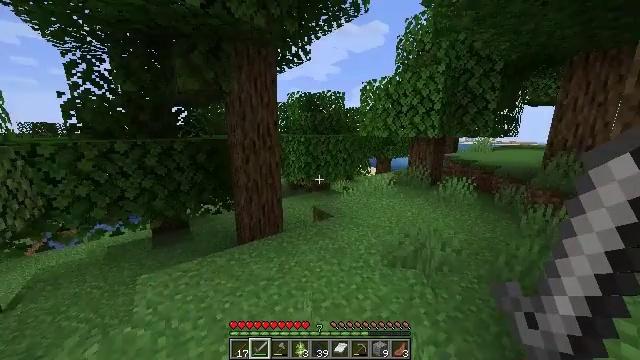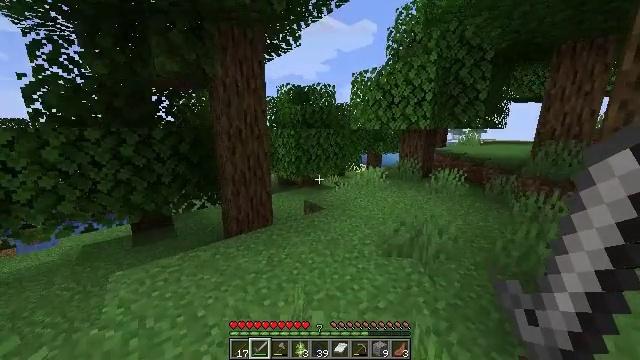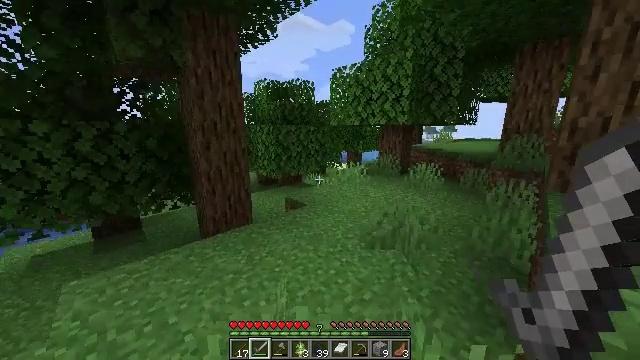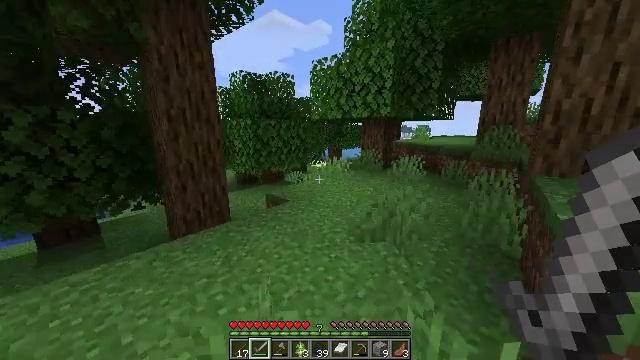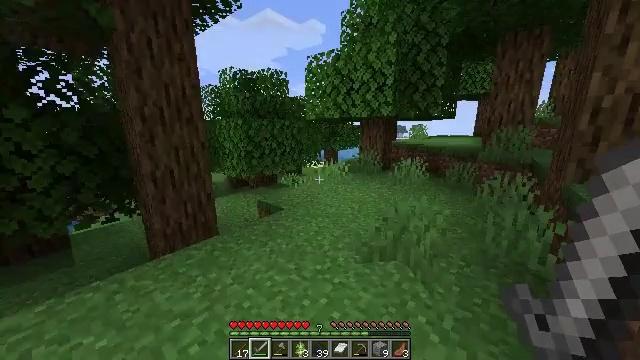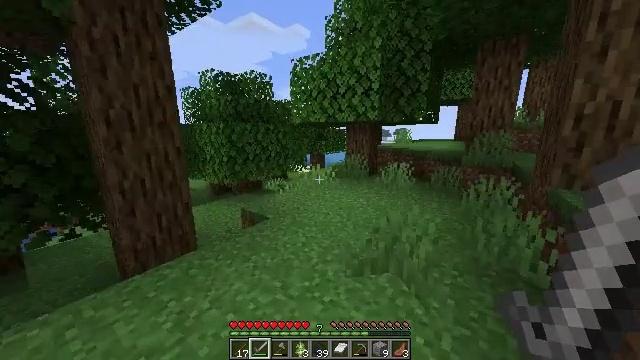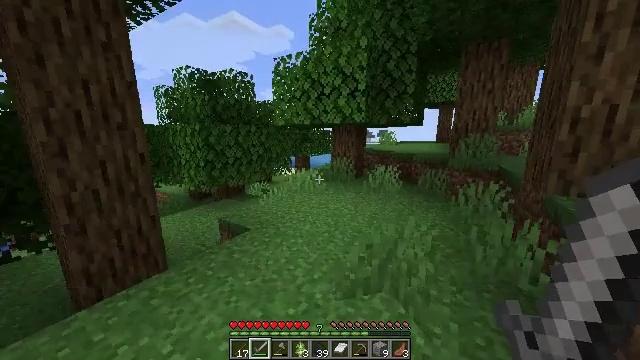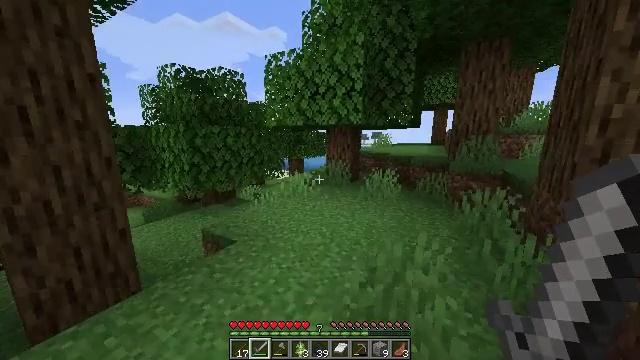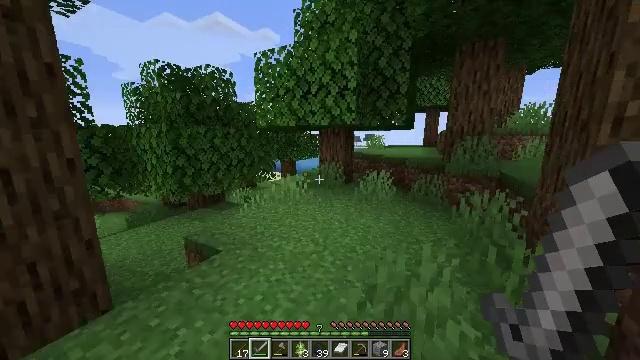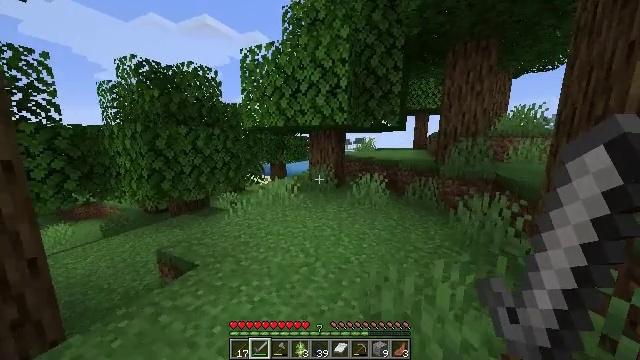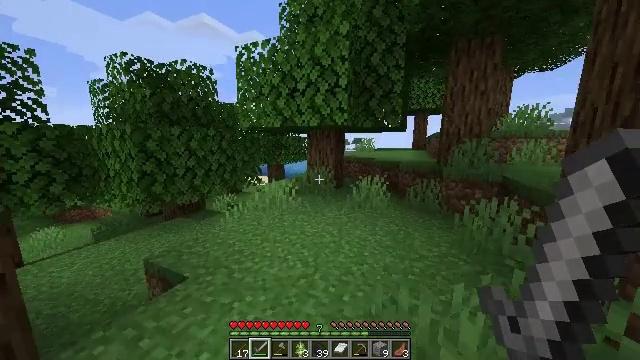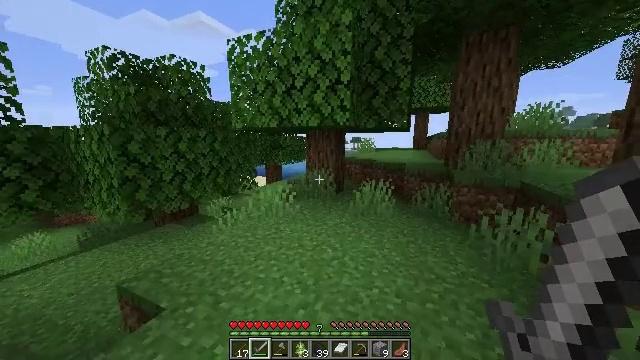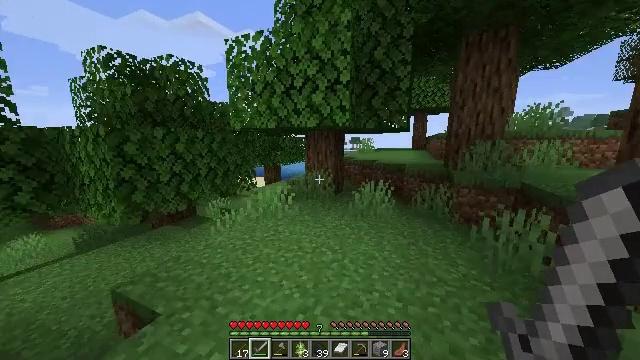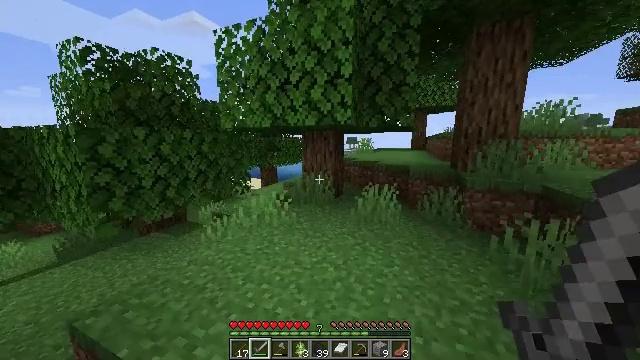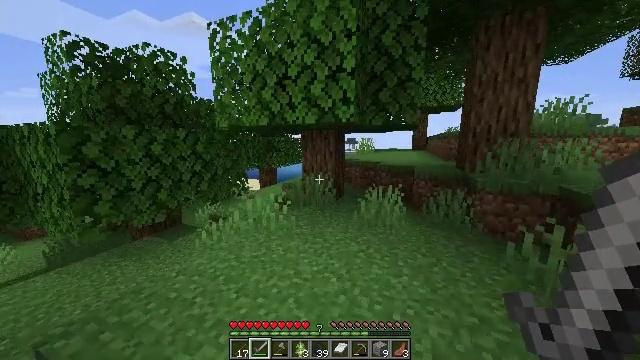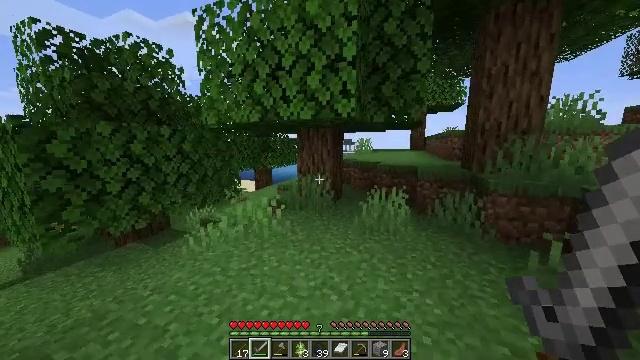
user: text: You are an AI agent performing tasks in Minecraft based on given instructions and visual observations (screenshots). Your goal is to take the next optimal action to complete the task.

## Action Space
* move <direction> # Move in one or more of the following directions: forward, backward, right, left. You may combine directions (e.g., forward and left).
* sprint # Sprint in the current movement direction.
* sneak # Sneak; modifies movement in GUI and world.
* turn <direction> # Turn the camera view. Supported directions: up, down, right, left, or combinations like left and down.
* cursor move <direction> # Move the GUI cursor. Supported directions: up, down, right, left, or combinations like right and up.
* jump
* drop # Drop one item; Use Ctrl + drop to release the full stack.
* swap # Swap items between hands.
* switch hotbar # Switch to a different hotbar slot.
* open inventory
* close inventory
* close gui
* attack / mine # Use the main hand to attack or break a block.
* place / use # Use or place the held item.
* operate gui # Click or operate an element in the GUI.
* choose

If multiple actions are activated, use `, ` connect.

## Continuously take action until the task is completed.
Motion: motion action
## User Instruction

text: Cut down the sugar cane stalks.
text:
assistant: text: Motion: move forward, sprint, turn right
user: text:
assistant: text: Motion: move forward, sprint, turn right
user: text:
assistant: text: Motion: move forward, sprint, turn right
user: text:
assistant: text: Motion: move forward, sprint, turn right
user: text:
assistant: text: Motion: move forward, sprint, turn right and up
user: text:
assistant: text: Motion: move forward, sprint, turn right
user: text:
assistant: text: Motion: move forward, sprint, turn right
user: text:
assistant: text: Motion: move forward, sprint, turn right
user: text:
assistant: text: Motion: move forward, sprint, turn right
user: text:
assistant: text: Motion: move forward, sprint
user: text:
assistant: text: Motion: move forward, sprint
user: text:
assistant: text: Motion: move forward, sprint
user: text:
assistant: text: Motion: move forward, sprint
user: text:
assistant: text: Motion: move forward, sprint
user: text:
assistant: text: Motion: move forward, sprint
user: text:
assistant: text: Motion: move forward, sprint, turn right
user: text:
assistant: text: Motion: move forward, sprint
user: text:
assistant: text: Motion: move forward, sprint
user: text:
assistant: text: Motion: move forward, sprint
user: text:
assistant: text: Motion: move forward, sprint
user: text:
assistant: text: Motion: move forward, sprint, turn left
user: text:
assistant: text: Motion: move forward, sprint, turn left
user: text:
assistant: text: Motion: move forward, sprint, turn left
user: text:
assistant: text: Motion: move forward, sprint, turn left
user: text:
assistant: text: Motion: move forward, sprint, turn left
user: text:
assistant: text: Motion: move forward, sprint, turn left
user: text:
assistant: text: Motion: move forward, sprint, turn left
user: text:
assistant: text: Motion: move forward, sprint, turn left
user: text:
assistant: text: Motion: move forward, sprint
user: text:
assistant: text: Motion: move forward, sprint